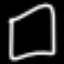
Label: square